Question: This is kind of a ridiculous question but I am stucked with it and I need some help.
I am trying to install an open source software in my windows 8 system using command prompt. Everything is set correctly but when I type the final java command, to run the software, I get a series of exceptions.
I am sure that the problem is related with some slashes in the path. I know that the type and number of slashes is important and sometimes java requires this.
So I am not sure if I can get an answer about such a specific question here but I give it a try. This is the path I run in one line:
'''
C:\Kuwaiba7\service>java -Djava.rmi.server.codebase="file:/C:/Kuwaiba7/service/lib/PersistenceAbstractionAPI.jar file:/C:/Kuwaiba7/Service/lib/PersistenceServiceRemoteInterfaces.jar" -jar PersistenceService.jar
'''
I double/tripled checked the paths and tried different variations with the slashes but nothing gives me the expected result.
I get the following exceptions:
'''
java.rmi.serverException
java.rmi.unmarshalException
java.lang.classNotFoundException
'''
This is the format of the path they suggest in their manual but doesn't seem to work either:
Thanks
Dimitris
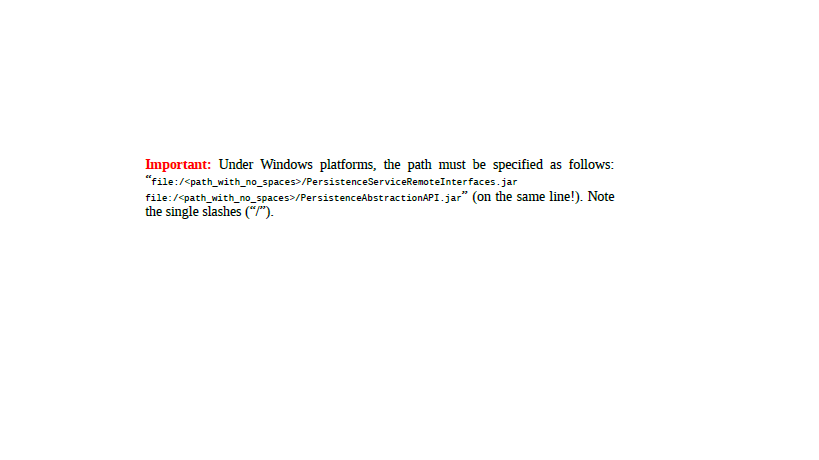
Answer: I found the solution and I post the answer here. Afterall the slashes were correct the way I had them. Although sometimes in Java the number and the type of the slashes counts that wasn't the case here.
What I did before was that I was starting the rmiregistry and then running the PersistenceService. That didn't work.
Then I tried to set the Classpath (from the directory where the PersistenceService.jar is located in my PC). After start the rmiregistry.exe (from the Java directory) and finally run the persistence service as shown above.
That made it work!